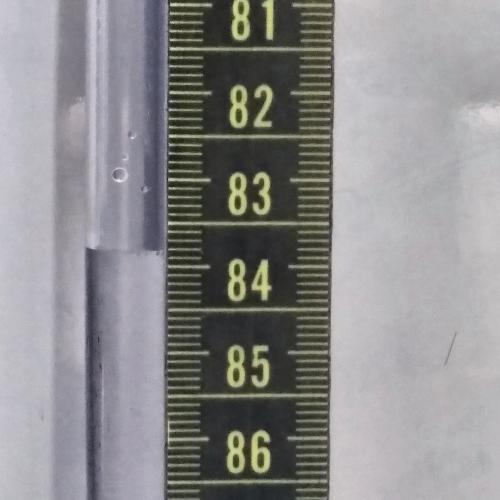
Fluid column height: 83.8 cm